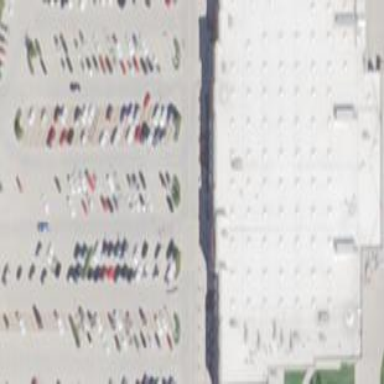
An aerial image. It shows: Supermarket building.